Question: What is the value of the measurement in the image?
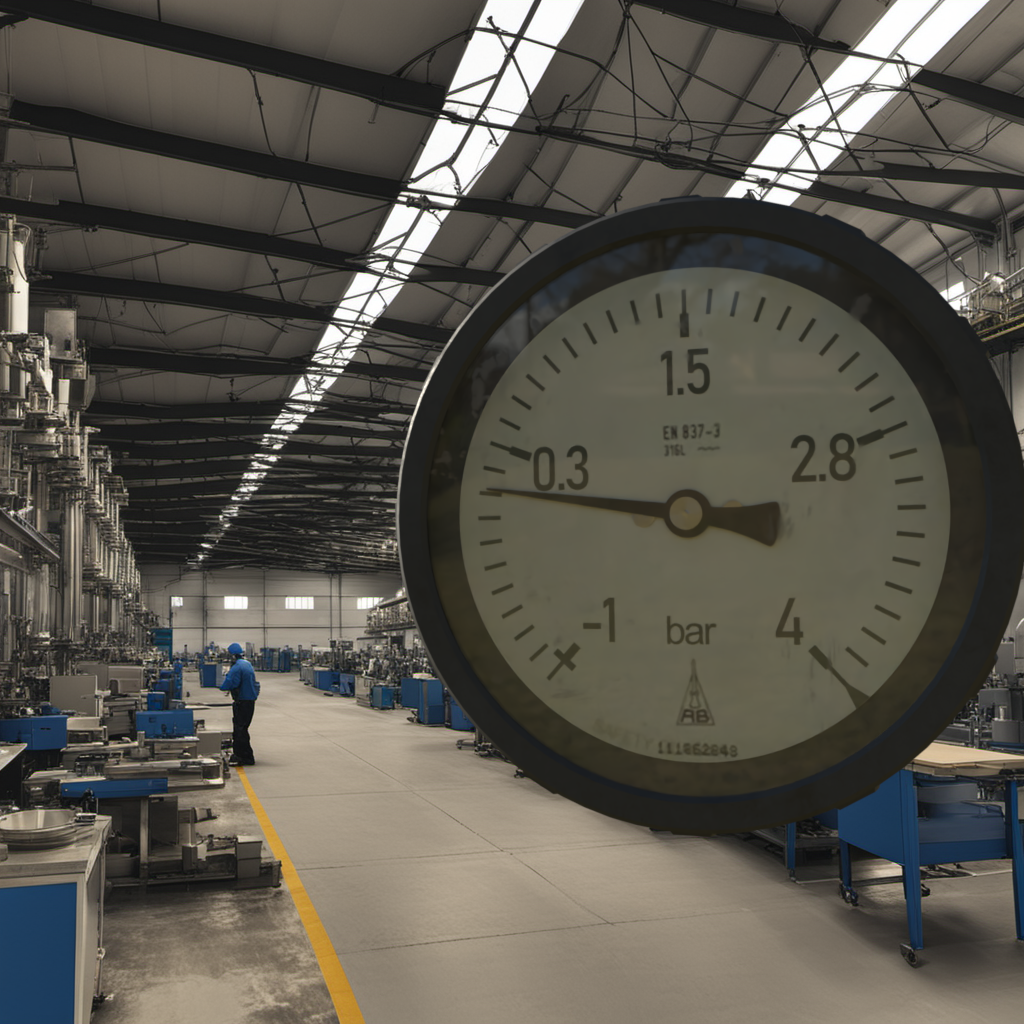
Answer: The result is -0.02
Question: What is the range of this measurement?
Answer: The range is from -1 to 4
Question: What is the minimum and maximum value of this measurement?
Answer: The minimum value is -1 and the maximum value is 4